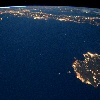
Label: water